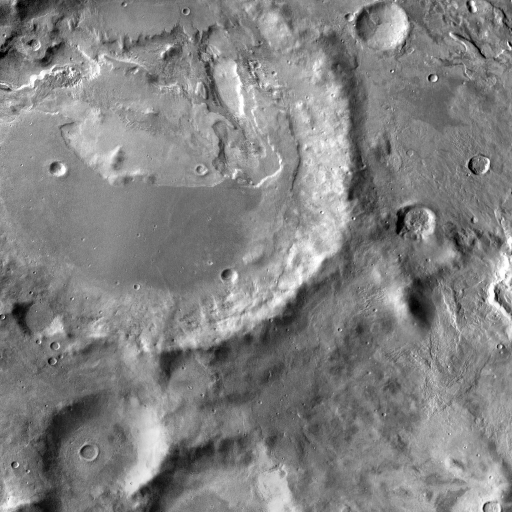
Crater classes present: Background, Other, Buried